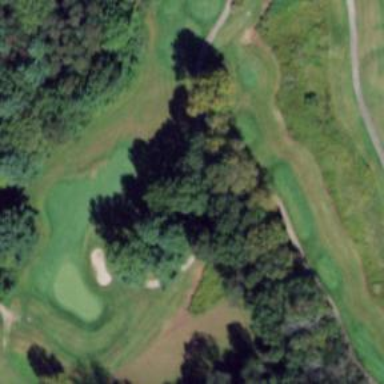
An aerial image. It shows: Path for both road and golf.